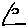
Label: triangle